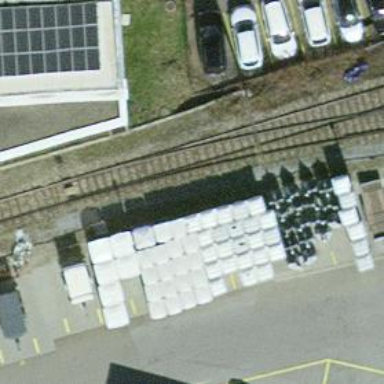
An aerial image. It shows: Railway switch.